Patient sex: M
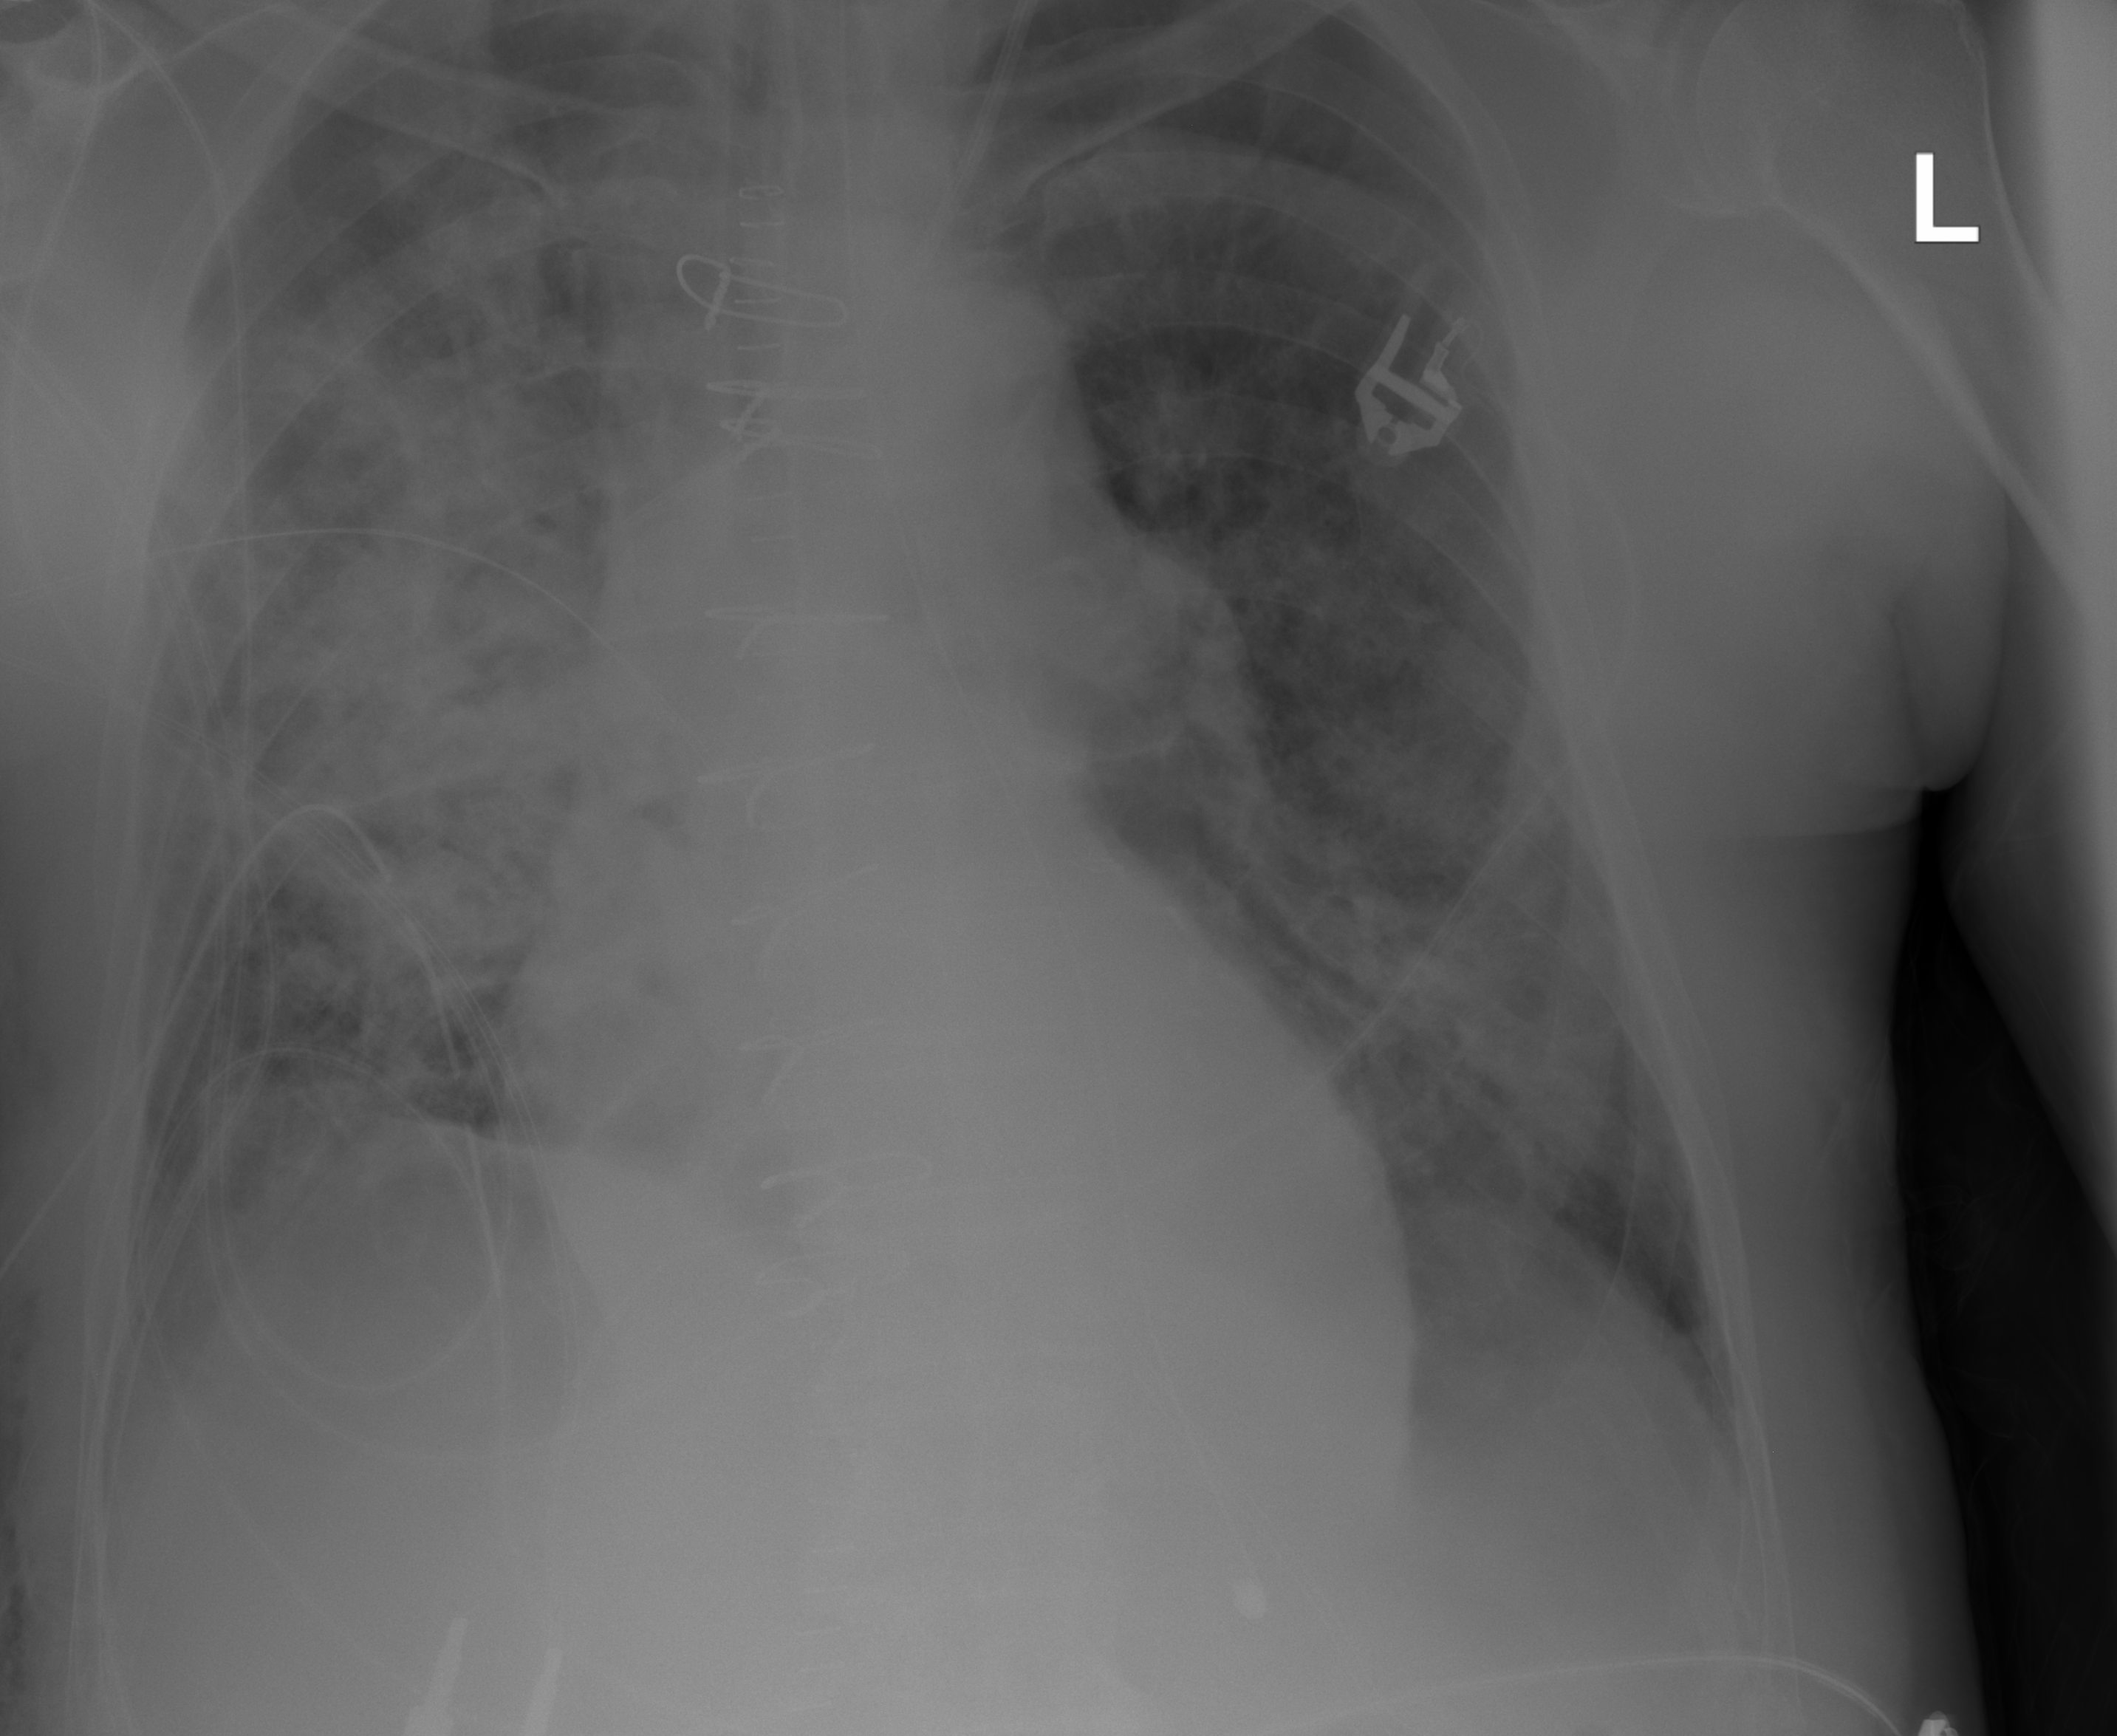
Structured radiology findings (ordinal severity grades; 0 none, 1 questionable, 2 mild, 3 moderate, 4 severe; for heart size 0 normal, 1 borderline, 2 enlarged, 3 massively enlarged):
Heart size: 0
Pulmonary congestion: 2
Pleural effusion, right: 2
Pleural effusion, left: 1
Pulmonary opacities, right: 3
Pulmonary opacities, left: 2
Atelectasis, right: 2
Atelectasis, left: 2